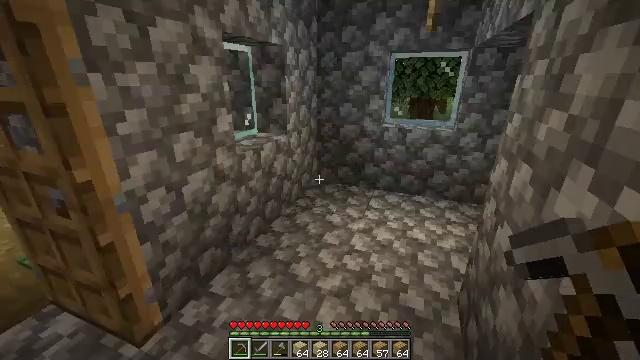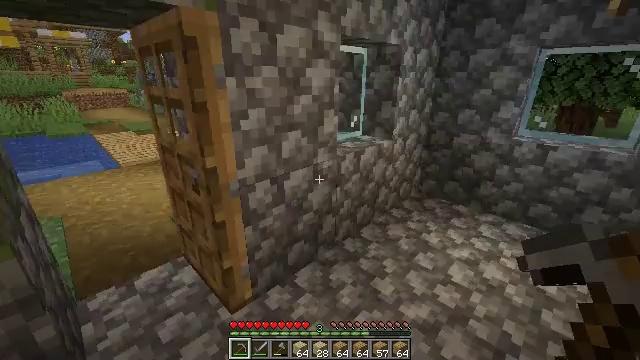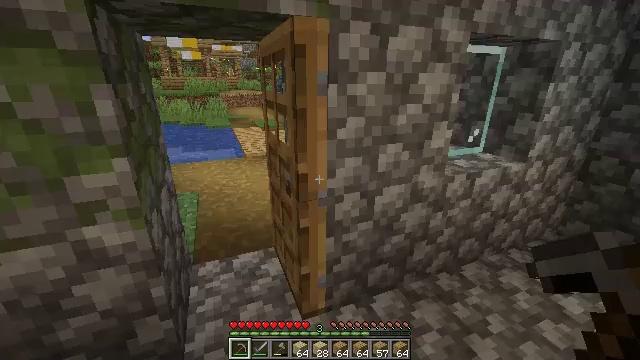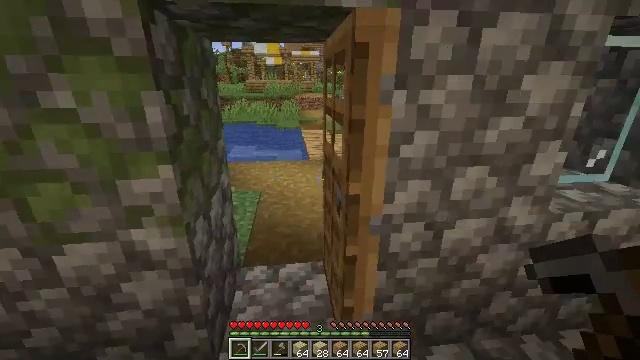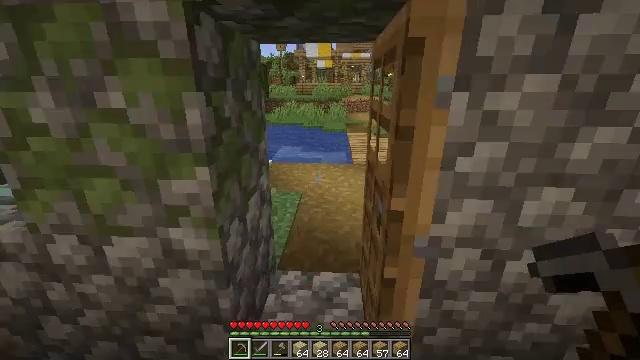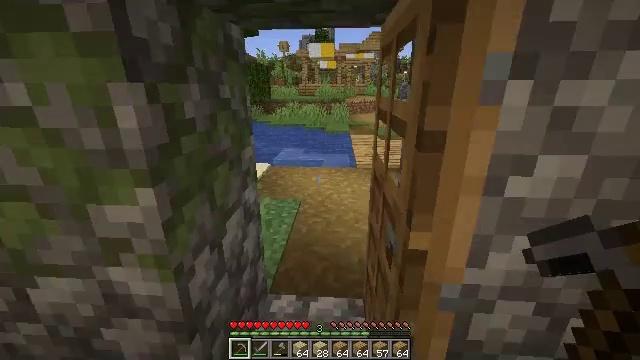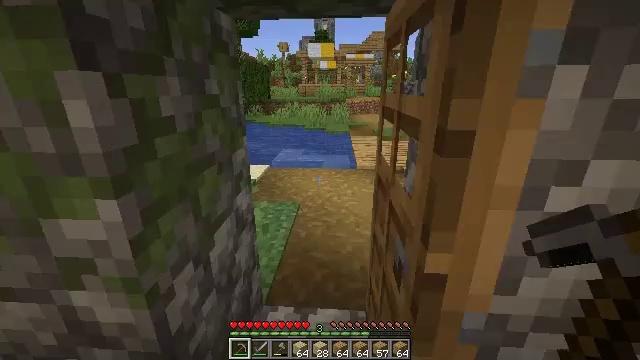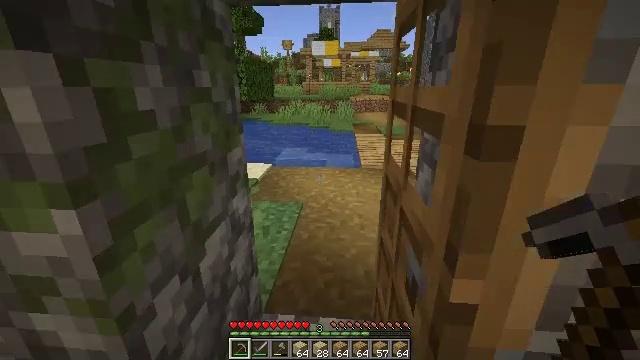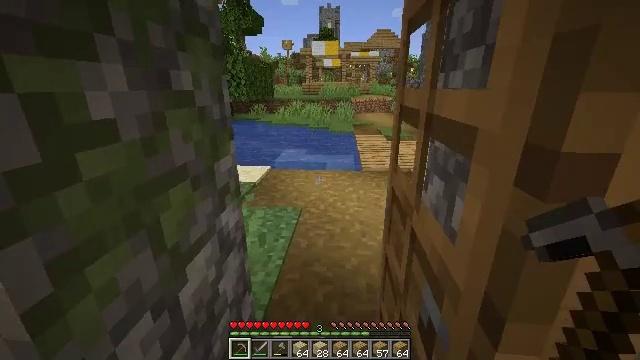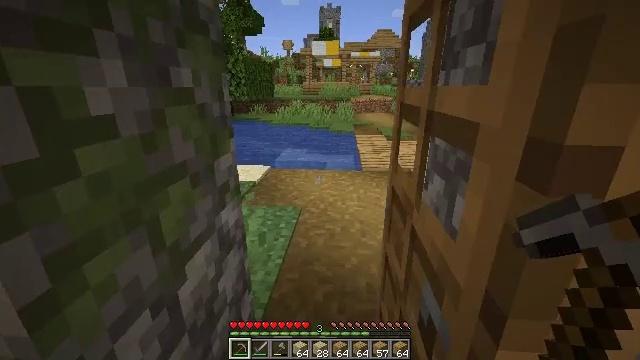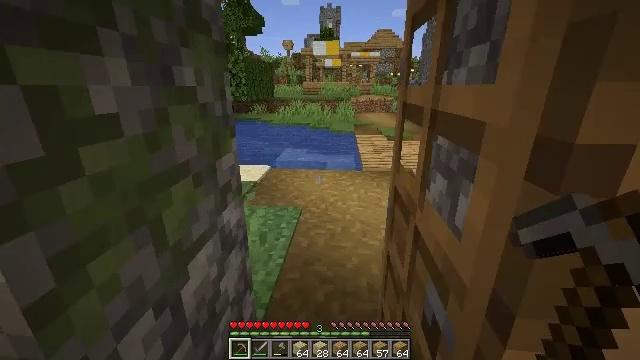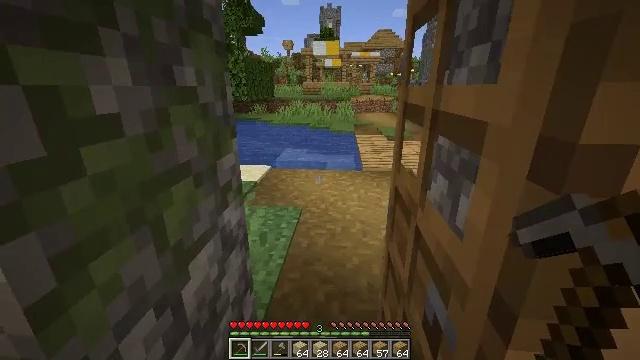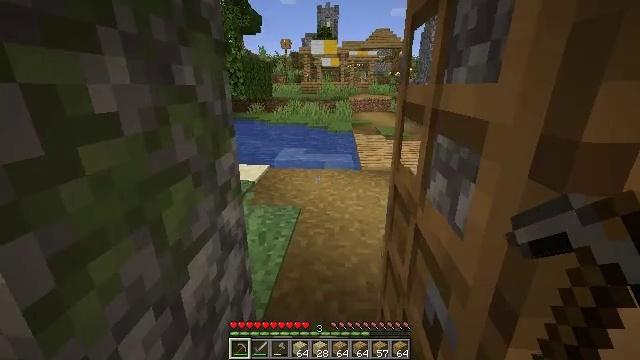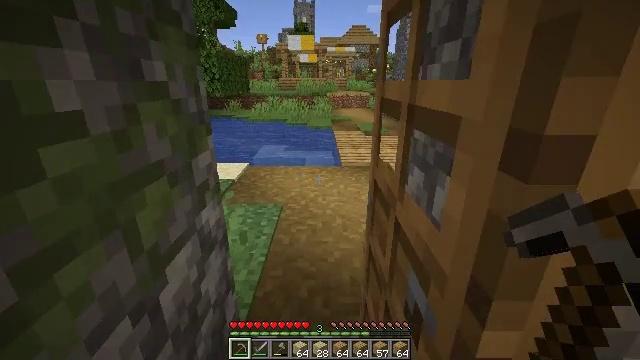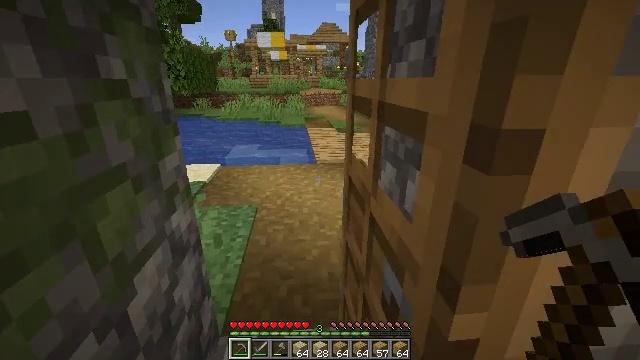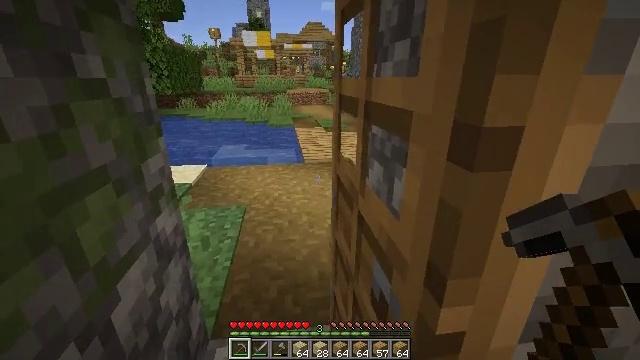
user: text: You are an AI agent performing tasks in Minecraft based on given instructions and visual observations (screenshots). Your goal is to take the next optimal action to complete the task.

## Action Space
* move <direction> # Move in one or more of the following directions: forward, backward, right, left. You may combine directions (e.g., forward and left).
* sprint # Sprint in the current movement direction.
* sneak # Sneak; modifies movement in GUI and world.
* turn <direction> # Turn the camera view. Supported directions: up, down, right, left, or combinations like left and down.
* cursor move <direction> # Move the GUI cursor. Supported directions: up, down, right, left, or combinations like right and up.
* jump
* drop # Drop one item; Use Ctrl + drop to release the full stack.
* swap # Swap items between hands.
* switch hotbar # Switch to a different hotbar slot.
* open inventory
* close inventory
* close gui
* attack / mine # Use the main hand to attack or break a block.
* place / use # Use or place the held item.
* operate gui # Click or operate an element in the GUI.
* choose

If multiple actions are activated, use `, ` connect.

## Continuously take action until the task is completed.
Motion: motion action
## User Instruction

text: Attack the white bed to collect it.
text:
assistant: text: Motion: move forward, turn left
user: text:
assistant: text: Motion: move forward, turn left
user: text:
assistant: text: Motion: move forward, turn left
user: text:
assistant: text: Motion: move forward, turn left
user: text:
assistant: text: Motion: move forward
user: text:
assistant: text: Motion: move forward
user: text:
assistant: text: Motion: move forward
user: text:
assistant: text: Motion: move forward
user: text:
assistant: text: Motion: move forward
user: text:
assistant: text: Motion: move forward
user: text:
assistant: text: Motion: no_op
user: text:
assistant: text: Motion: no_op
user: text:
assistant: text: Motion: turn right
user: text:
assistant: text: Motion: turn right
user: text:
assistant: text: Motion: turn right
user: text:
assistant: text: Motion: no_op
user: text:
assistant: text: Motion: move forward
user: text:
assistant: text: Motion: move forward
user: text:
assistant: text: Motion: move forward
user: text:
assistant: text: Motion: move forward
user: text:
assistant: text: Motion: move forward
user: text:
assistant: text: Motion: move forward
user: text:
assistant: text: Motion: move forward
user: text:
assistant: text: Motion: move forward
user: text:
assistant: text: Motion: move forward
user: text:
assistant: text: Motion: move forward
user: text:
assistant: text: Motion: move forward, turn left and up
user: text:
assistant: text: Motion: move forward, turn left and up
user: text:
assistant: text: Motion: move forward, turn left and up
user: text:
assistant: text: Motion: move forward, turn left and up